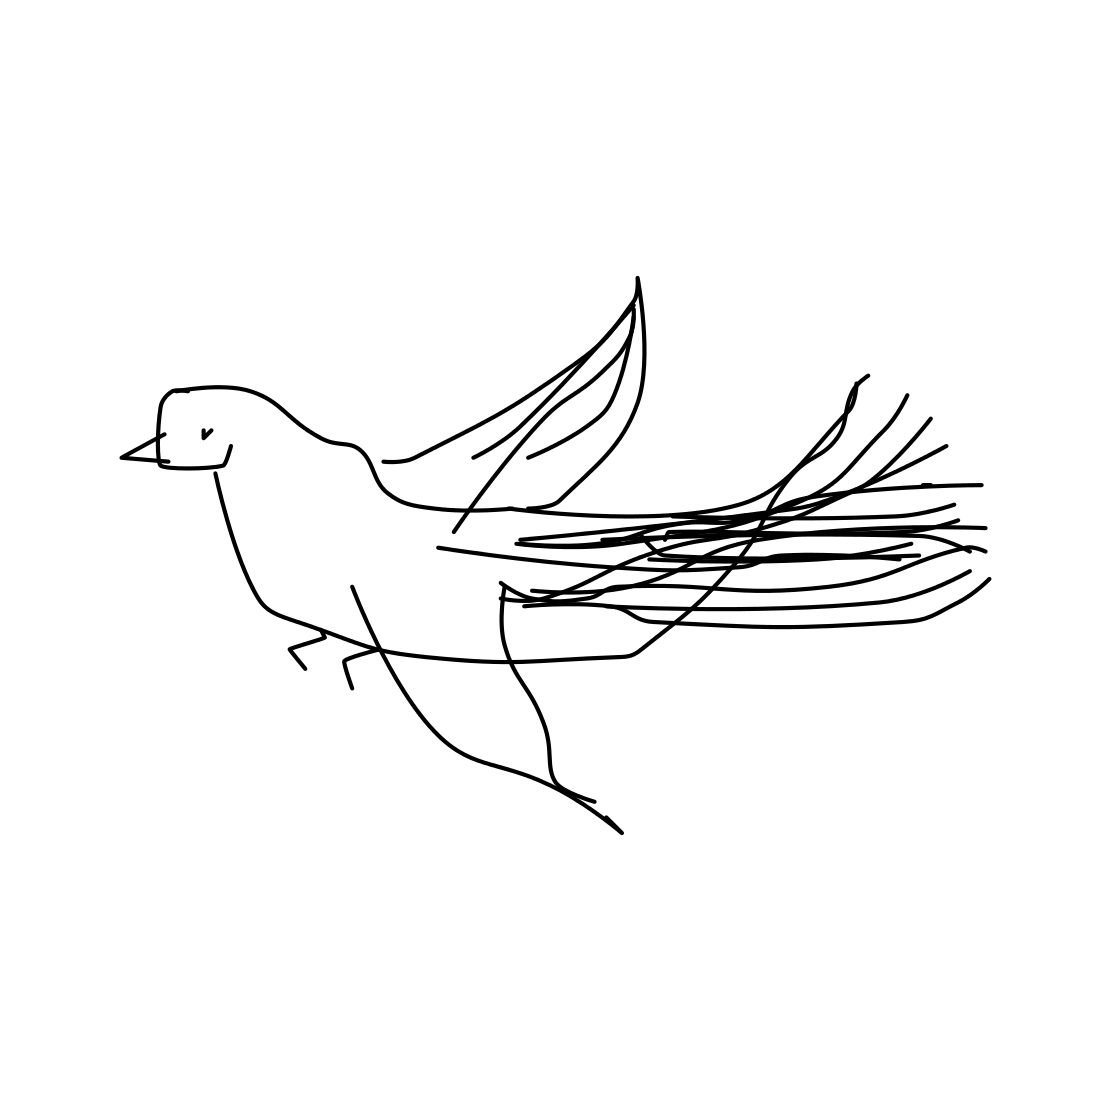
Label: pigeon